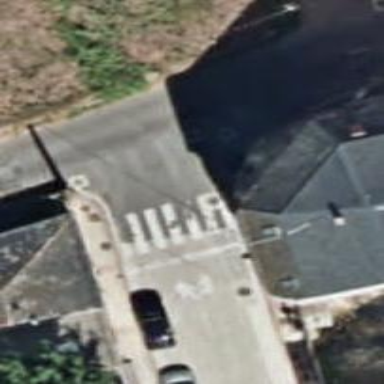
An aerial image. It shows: Pedestrian crossing with zebra markings on footway.